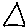
Label: triangle